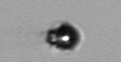
Label: bead